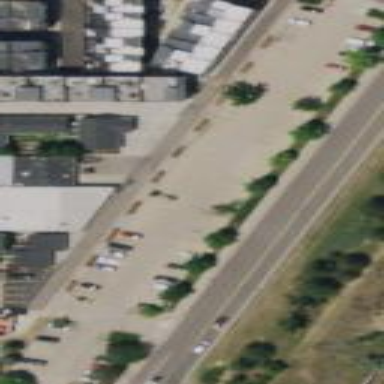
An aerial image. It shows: Parking area with park and ride facility.